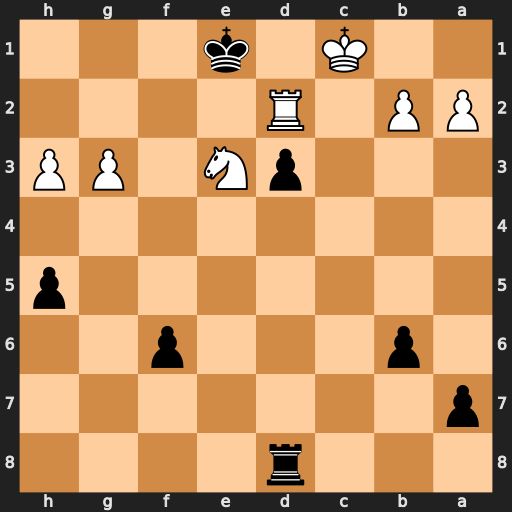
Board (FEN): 3r4/p7/1p3p2/7p/8/3pN1PP/PP1R4/2K1k3
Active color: b
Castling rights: -
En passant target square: -
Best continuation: Rc8+ Nc2+ Rxc2+ Rxc2 dxc2